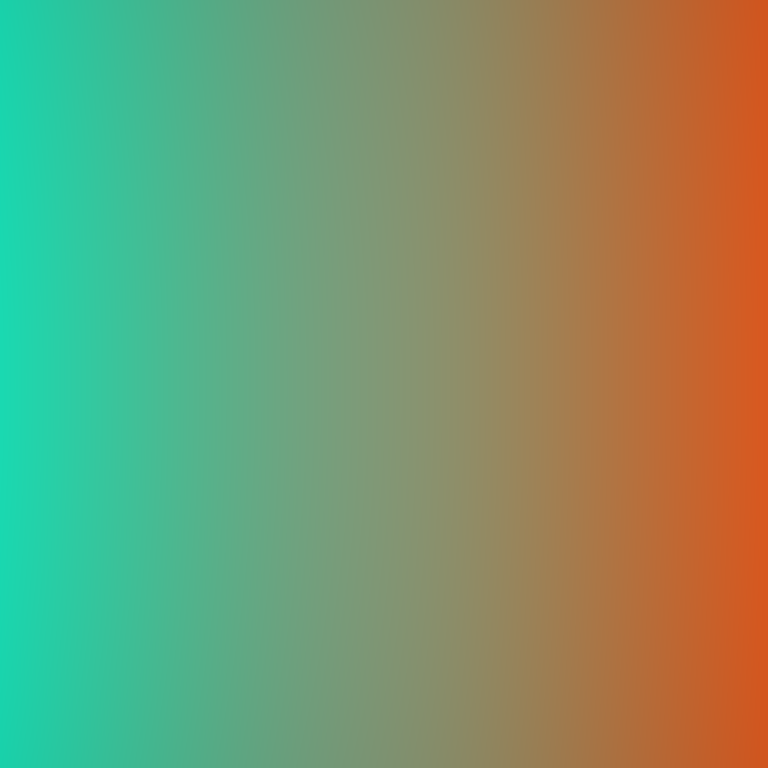
Abstract light effect, smooth gradient from teal to orange, calm atmosphere, soft blend, no room, no furniture, no objects.